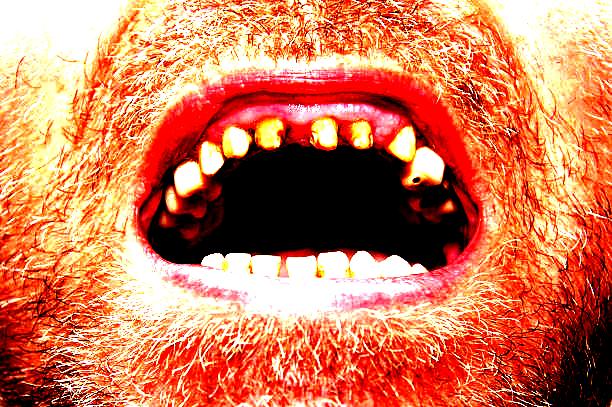
Condition: Gingivitis